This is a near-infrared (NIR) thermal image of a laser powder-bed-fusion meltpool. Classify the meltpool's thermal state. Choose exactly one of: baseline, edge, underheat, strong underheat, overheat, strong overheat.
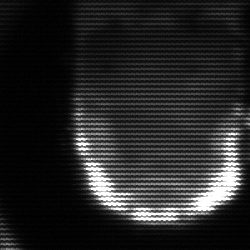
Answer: baseline